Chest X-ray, AP view. Patient: 58 years old, sex M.
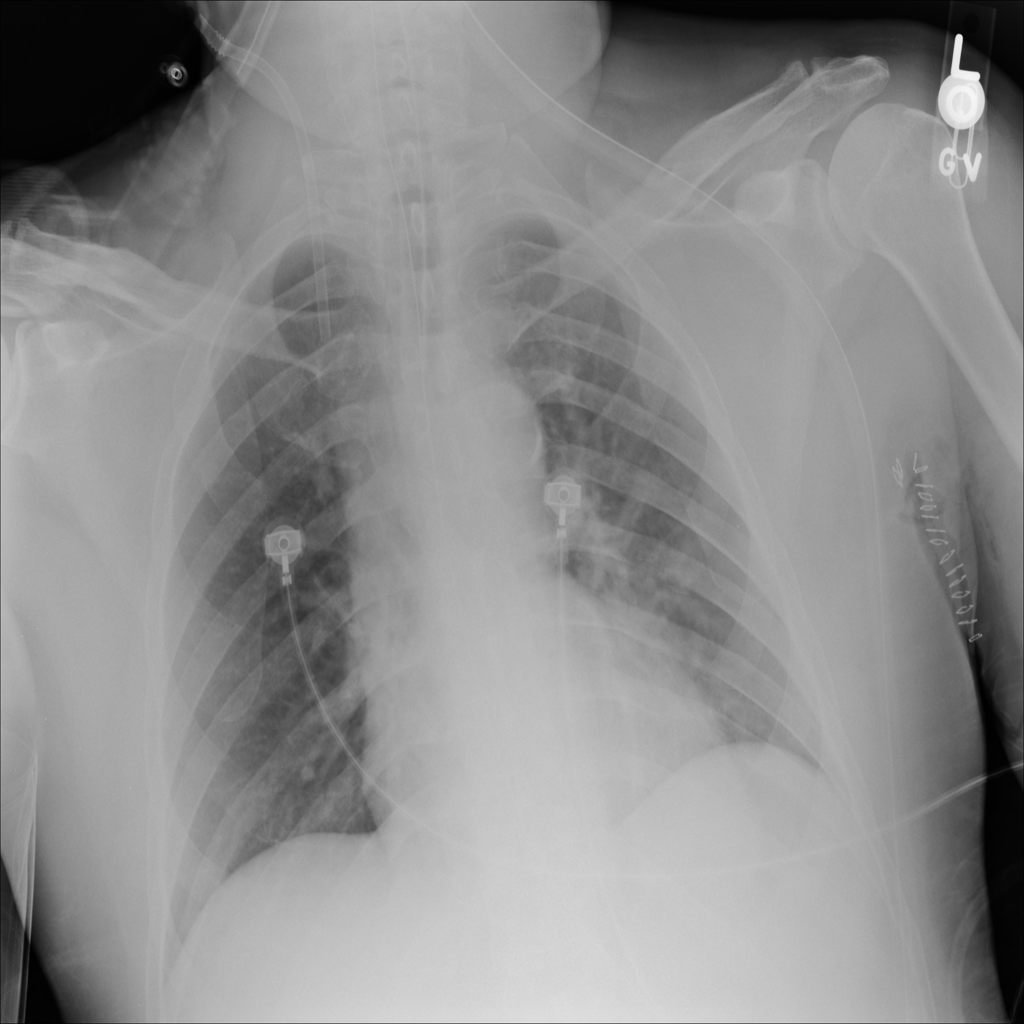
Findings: No Finding